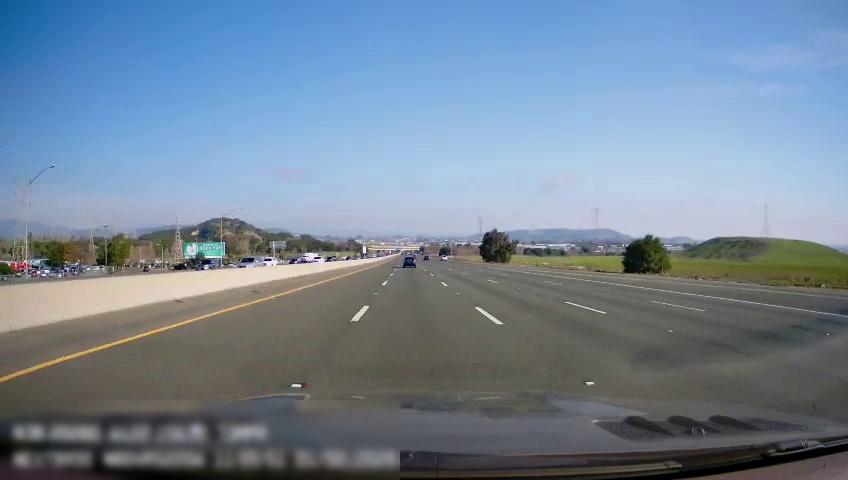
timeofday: Day
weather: Sunny
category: Drivable Space
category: Vehicles | Car
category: Vehicles | Car
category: Vehicles | Truck
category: Vehicles | Car
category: Vehicles | Car
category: Lanes | Current Lane
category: Lanes | Alternate Lane
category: Lanes | Current Lane
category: Lanes | Alternate Lane
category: Lanes | Alternate Lane
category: Lanes | Alternate Lane
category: Lanes | Alternate Lane
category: Traffic | Signs